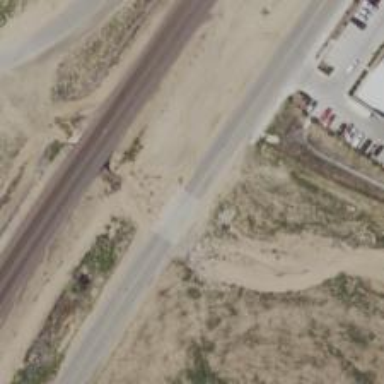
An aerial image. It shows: Unclassified road that features low water crossing bridge.